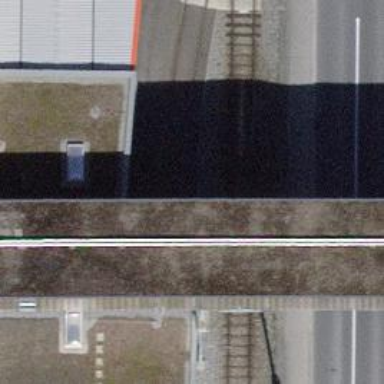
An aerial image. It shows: Railway signal.